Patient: sex M, age 57
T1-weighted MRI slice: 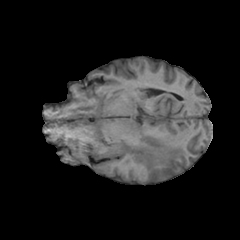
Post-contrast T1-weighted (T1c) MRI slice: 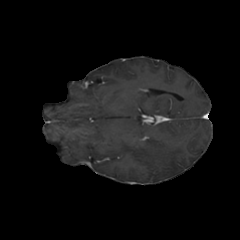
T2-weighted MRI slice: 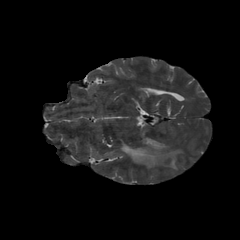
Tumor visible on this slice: yes
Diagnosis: Glioblastoma, IDH-wildtype
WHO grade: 4